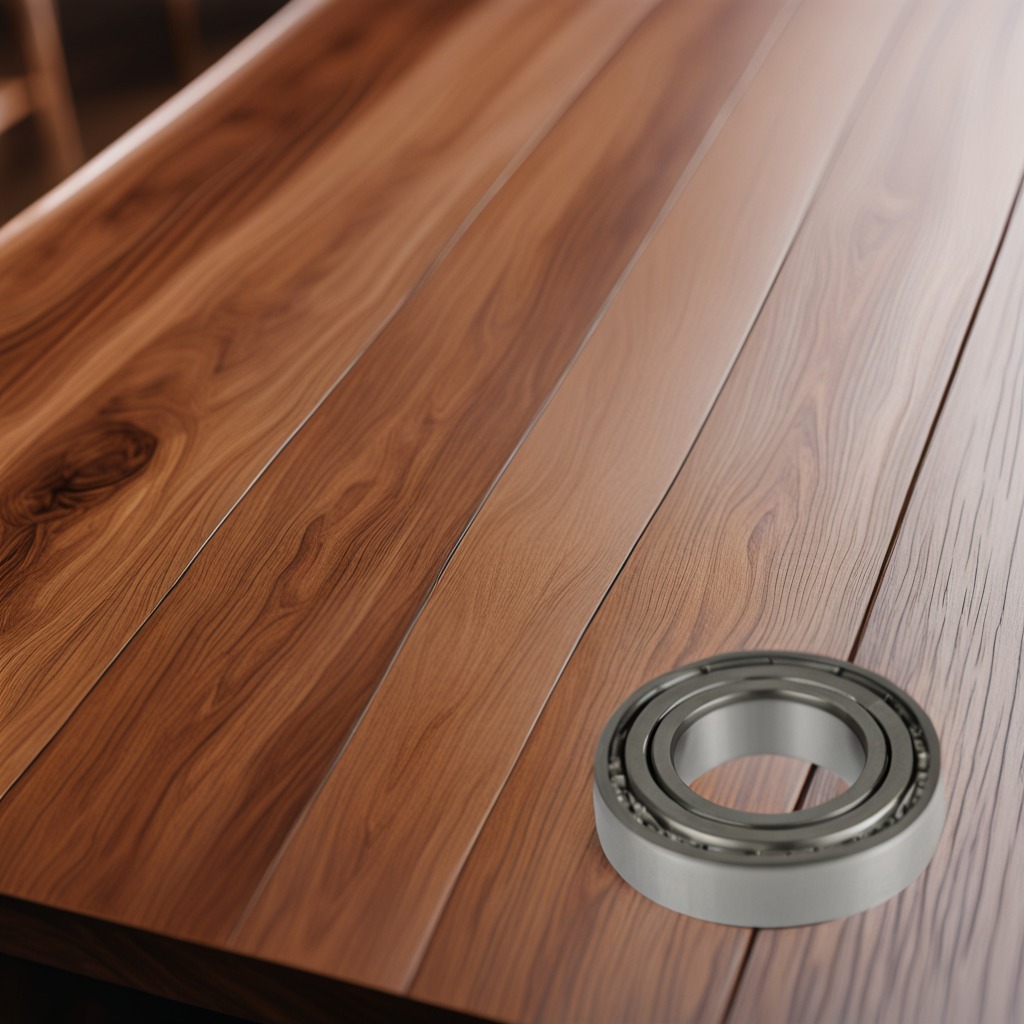
A metal ball bearing is lying on a wooden table in a carpentry studio.